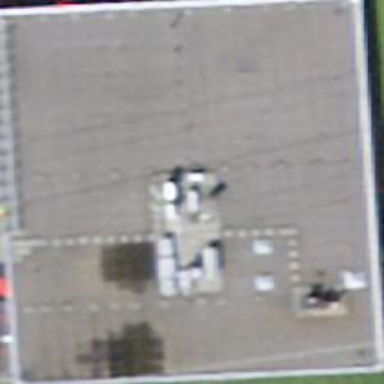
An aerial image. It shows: Commercial building.